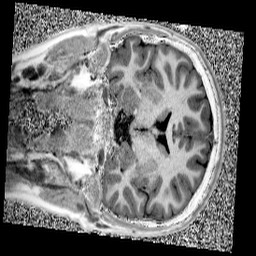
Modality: UNIT1
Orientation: coronal
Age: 13
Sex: male
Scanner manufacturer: siemens
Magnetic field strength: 3 T
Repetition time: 4 s
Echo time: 0.00299 s